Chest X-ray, PA view. Patient: 48 years old, sex F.
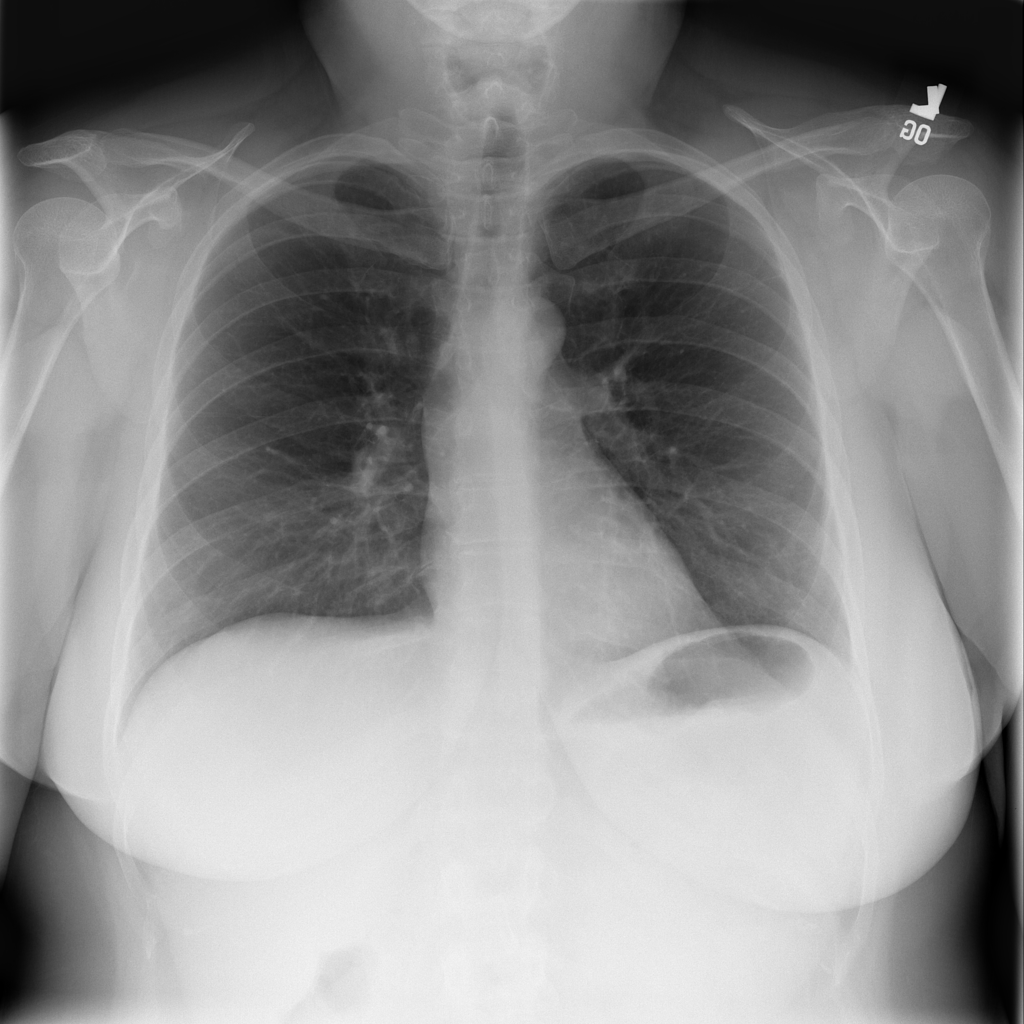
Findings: Infiltration